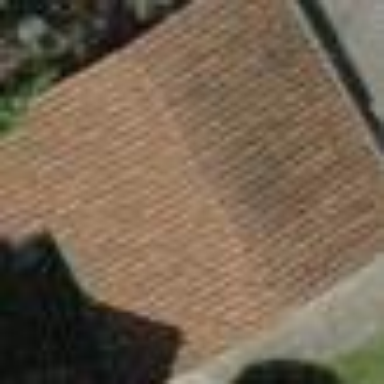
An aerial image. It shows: Garage.